Field crop: tomato
Growth stage: 2
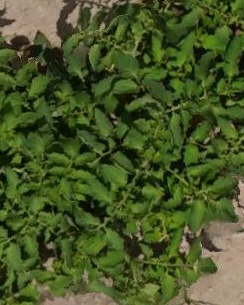
Species: tomato